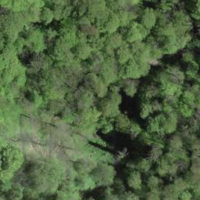
EUNIS habitat code: 41
Species observed at this site:
Allium ursinum